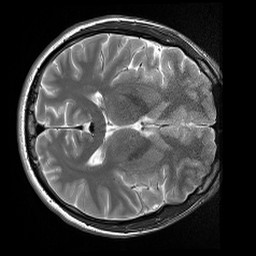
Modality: T2w
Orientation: axial
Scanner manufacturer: siemens
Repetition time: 3.9 s
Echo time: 0.076 s